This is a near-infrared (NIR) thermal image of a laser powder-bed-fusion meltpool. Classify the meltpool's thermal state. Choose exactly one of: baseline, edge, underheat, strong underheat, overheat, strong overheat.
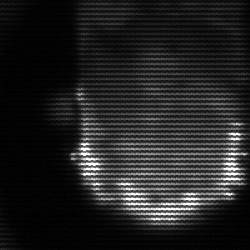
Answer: baseline